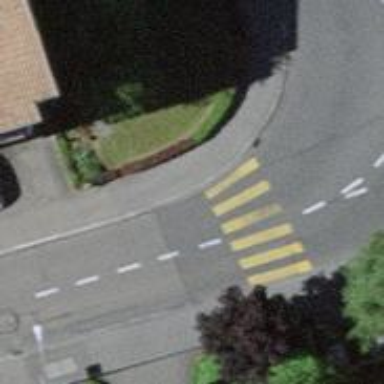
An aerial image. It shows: Residential road with asphalt surface. It has separate sidewalks on both sides.